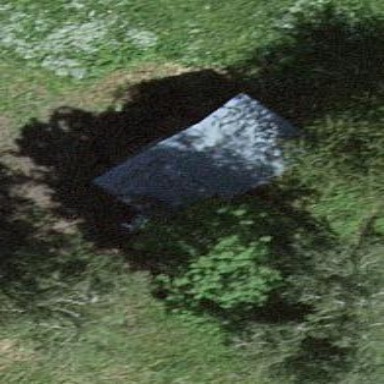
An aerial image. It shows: Shed building.